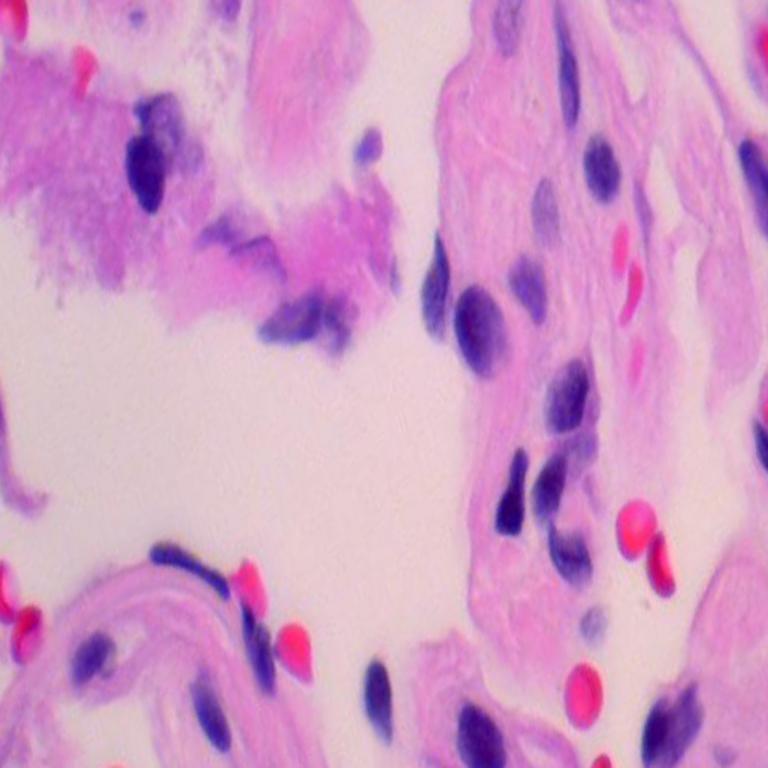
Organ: lung
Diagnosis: benign